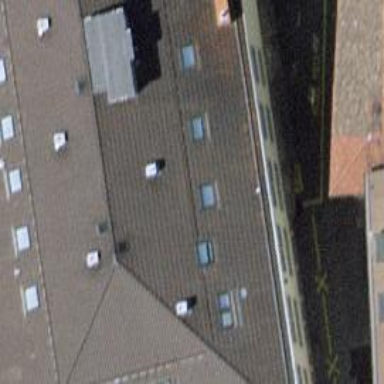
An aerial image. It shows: Hotel.